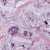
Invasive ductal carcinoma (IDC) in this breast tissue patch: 1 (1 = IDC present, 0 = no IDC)